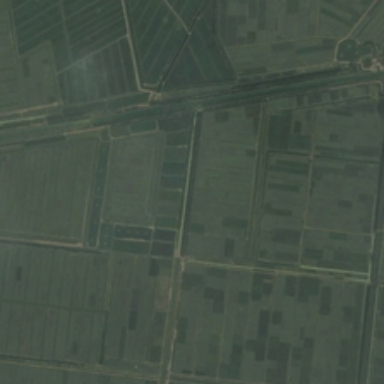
Many pieces of farmlands are together .